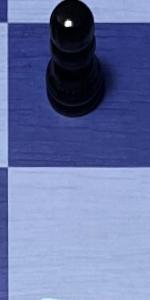
Label: Empty